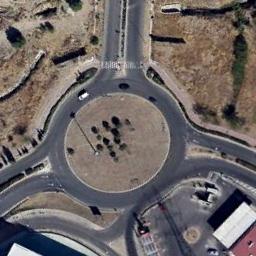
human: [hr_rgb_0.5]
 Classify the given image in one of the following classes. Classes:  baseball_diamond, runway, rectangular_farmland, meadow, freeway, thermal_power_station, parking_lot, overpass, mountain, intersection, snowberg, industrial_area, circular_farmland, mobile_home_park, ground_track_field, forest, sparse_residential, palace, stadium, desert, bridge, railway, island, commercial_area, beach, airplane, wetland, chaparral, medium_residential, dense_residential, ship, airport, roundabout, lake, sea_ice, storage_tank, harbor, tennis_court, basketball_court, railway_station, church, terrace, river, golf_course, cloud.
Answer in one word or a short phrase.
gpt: roundabout